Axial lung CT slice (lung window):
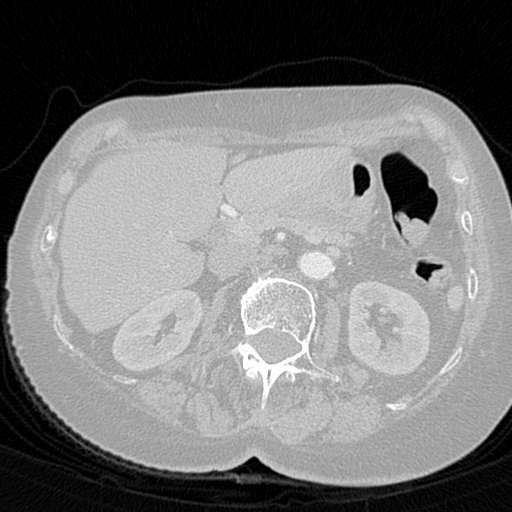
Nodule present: no